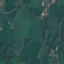
Land use / land cover class: Pasture